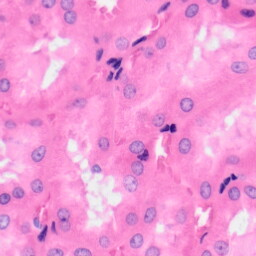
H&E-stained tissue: Kidney